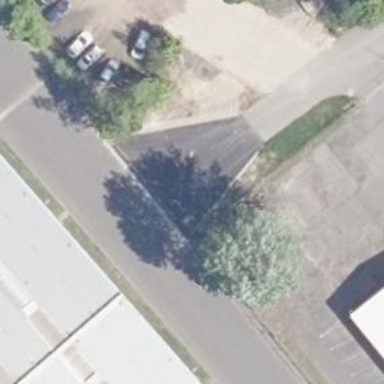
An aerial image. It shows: Single tag "natural: tree."